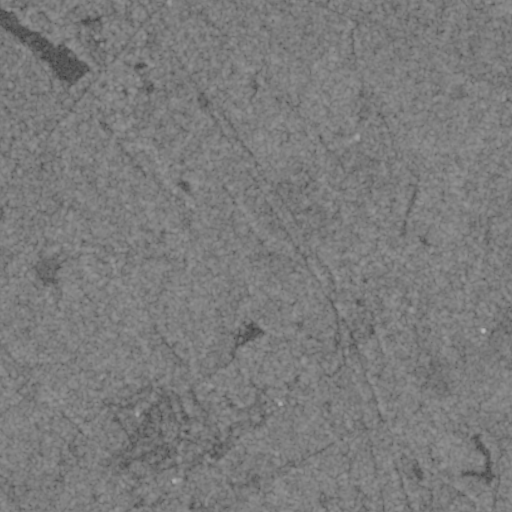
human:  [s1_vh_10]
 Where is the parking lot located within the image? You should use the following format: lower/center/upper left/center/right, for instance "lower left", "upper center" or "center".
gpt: The parking lot is located in the upper left of the image.
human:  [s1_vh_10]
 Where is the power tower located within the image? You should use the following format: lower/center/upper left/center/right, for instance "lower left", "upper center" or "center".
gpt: The power tower is located in the upper left of the image.
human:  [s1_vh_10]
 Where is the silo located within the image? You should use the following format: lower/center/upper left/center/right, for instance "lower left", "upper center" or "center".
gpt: The silo is located in the upper center of the image.
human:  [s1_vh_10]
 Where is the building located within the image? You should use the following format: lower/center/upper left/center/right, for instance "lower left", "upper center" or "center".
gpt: There is no building in the image.

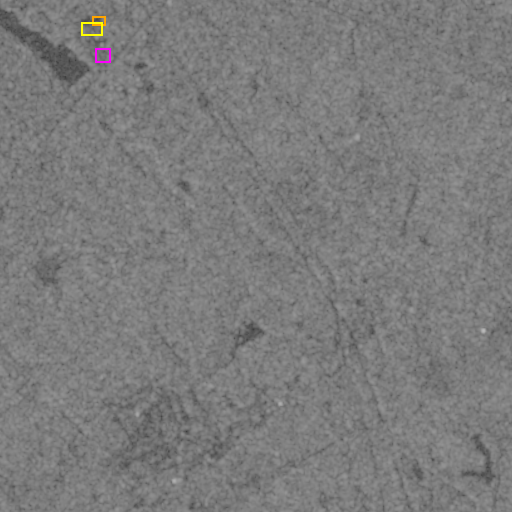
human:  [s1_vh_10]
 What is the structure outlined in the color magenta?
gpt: The structure outlined in magenta is a park.
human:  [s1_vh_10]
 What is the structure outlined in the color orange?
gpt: The structure outlined in orange is a parking lot.
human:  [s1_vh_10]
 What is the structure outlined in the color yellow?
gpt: The structure outlined in yellow is a building.
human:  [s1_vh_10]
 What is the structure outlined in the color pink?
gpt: There is no pink outline.